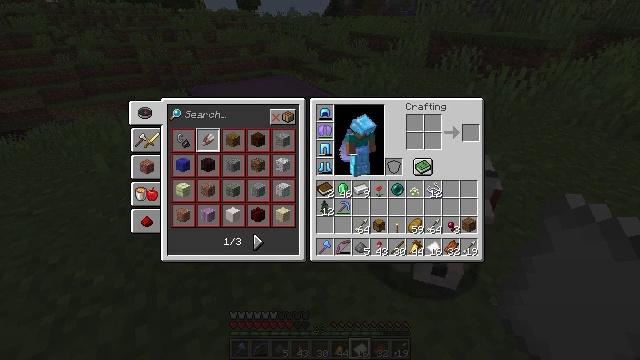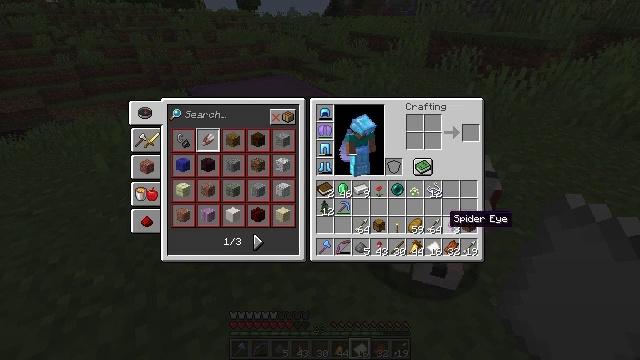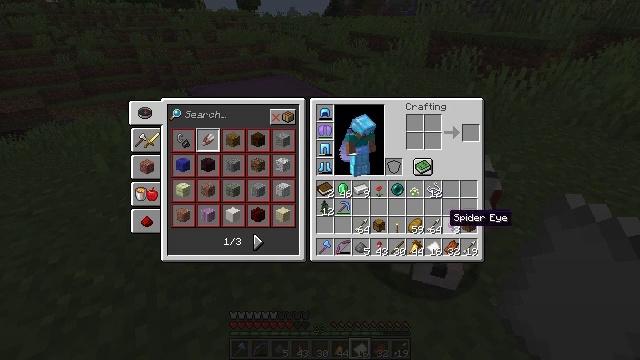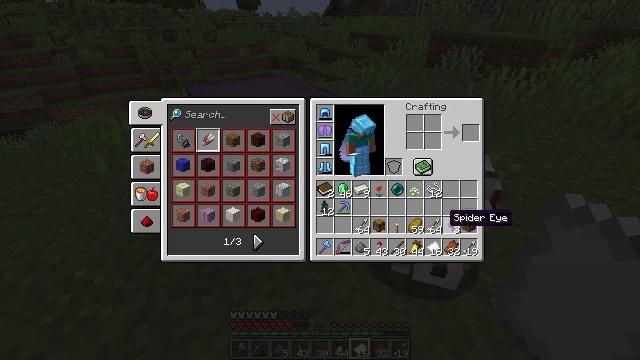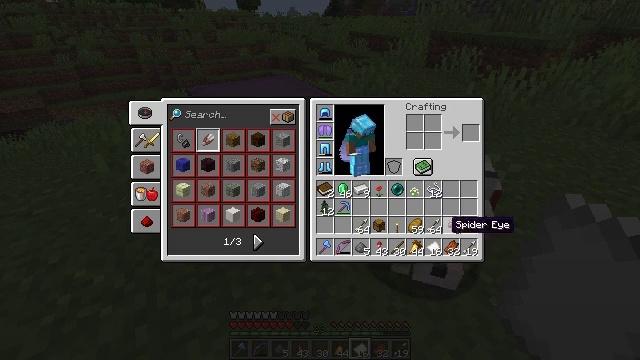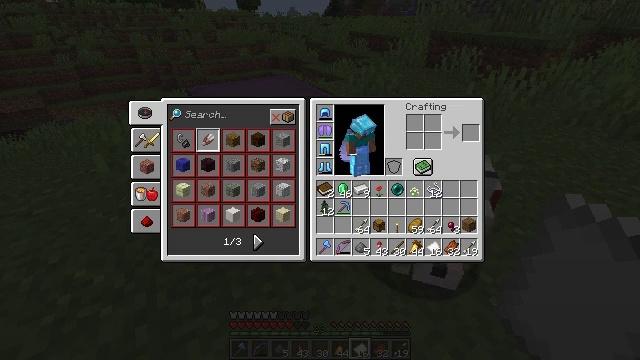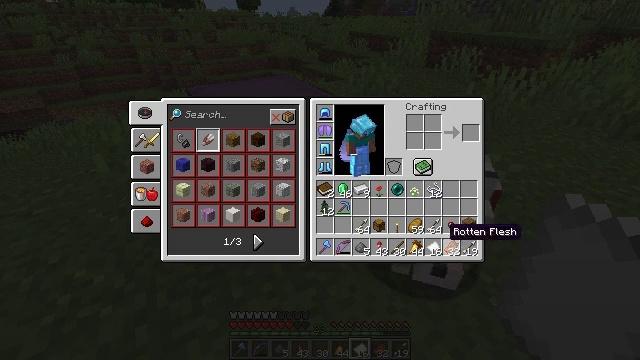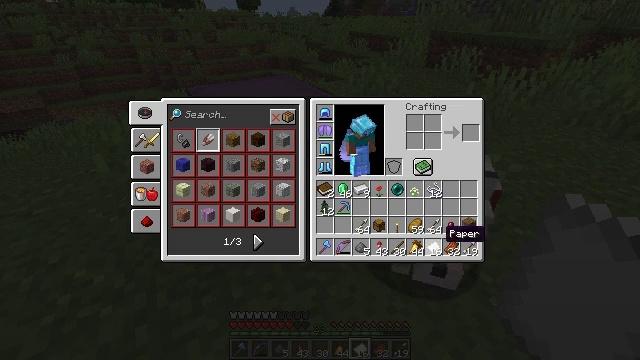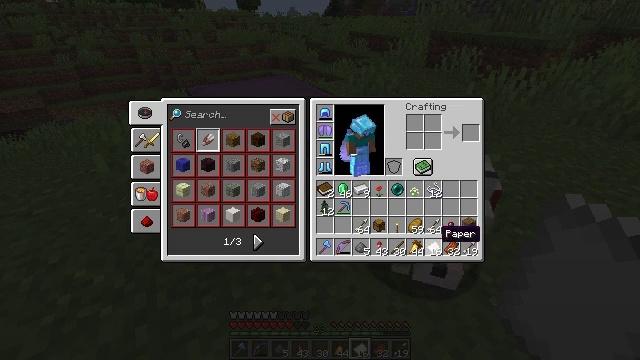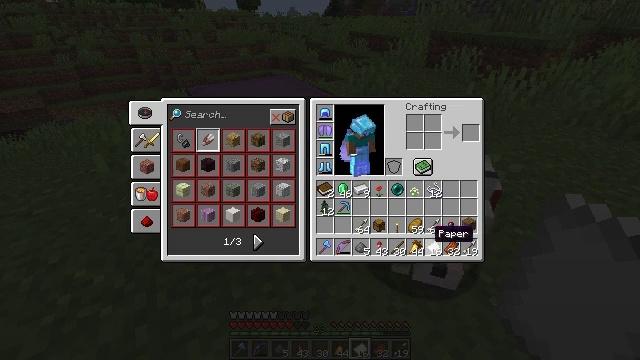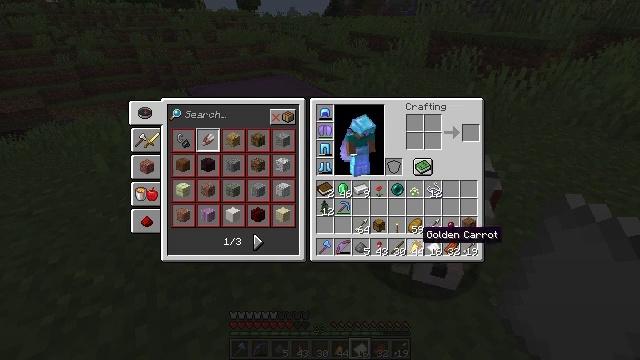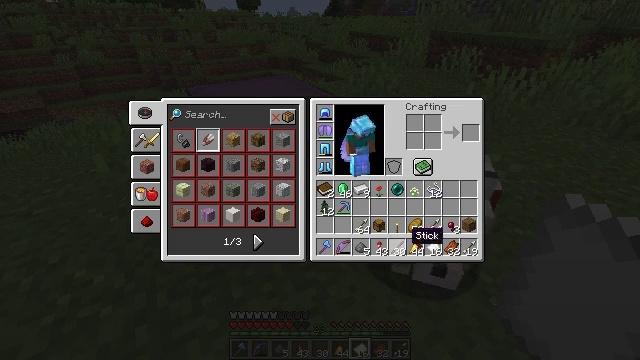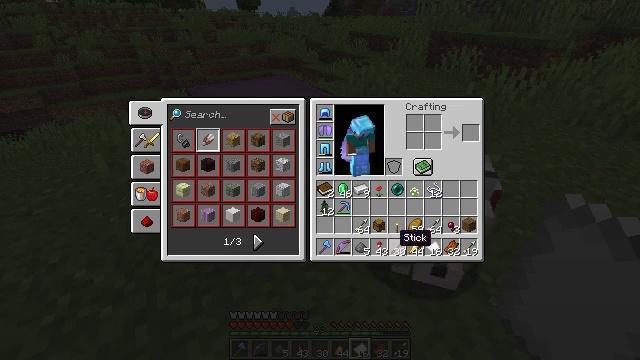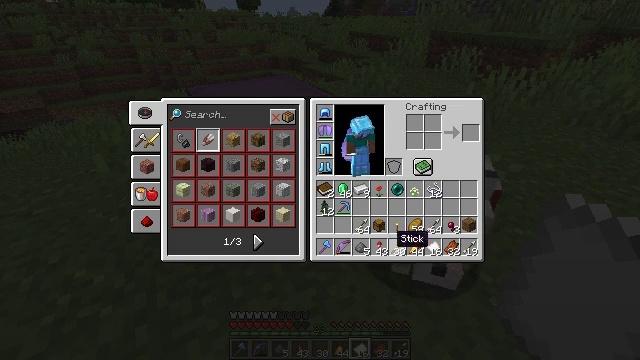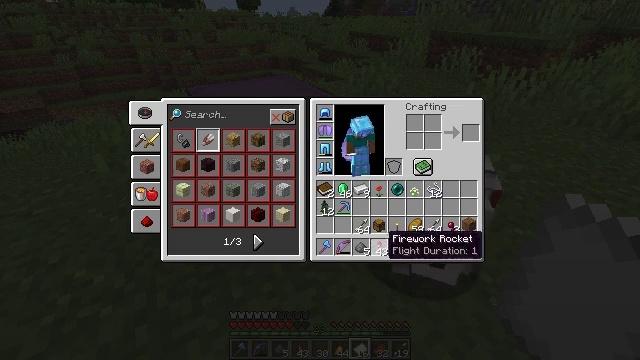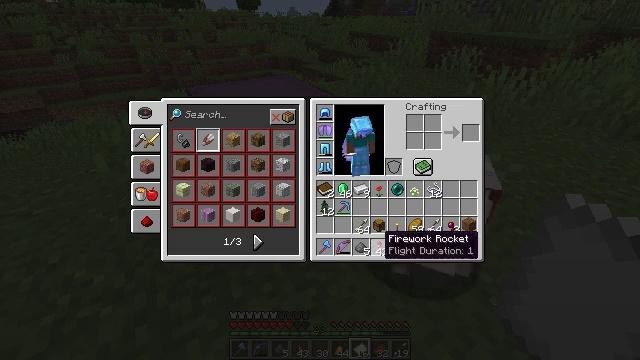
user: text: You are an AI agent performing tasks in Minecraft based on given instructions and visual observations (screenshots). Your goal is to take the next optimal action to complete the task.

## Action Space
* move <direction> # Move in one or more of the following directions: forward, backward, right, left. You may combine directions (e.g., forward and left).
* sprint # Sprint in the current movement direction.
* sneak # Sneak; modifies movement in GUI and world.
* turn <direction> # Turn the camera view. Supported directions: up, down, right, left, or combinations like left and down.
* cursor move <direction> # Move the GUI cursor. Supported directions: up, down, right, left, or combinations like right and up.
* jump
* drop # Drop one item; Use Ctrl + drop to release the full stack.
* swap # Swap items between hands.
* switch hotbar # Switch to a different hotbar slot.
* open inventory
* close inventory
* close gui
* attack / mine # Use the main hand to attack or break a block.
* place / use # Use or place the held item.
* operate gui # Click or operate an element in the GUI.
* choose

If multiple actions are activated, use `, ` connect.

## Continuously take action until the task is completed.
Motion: motion action
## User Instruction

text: Use paper and gunpowder to craft a firework rocket.
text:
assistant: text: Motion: cursor move up
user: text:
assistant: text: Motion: no_op
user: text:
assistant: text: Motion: no_op
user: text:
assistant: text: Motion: cursor move down
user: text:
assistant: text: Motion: no_op
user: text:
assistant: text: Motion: no_op
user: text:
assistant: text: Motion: no_op
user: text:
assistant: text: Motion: no_op
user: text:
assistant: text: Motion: no_op
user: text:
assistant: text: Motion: cursor move left
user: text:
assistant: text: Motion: cursor move left
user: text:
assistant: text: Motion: cursor move left
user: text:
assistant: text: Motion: no_op
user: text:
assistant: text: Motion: cursor move left
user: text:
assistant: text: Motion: no_op
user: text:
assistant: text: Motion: cursor move left
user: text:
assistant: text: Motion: no_op
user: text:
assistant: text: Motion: no_op
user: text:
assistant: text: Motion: no_op
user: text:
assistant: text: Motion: no_op
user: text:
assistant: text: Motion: no_op
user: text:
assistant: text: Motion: no_op
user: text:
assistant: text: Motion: no_op
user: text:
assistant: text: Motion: no_op
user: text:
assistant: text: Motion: no_op
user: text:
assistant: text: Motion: no_op
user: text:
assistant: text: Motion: sneak
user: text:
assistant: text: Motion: sneak
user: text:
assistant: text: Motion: sneak
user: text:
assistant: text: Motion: sneak